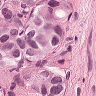
Metastatic tissue present: yes